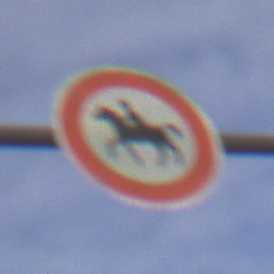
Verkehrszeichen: VerbotReiter
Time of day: MorningAfternoon
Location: Outdoor (Urban)
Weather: PartlyCloudy
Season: NotSpecified
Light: Natural